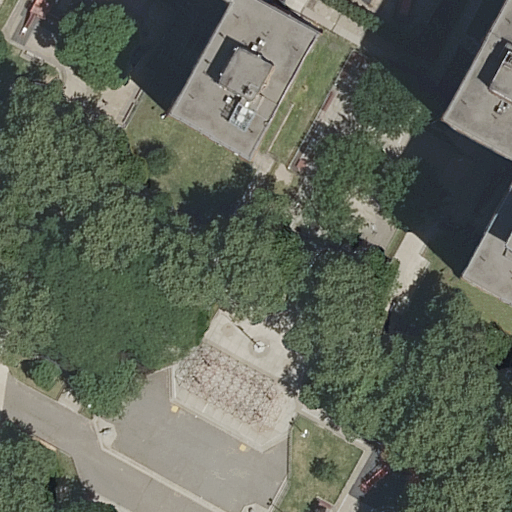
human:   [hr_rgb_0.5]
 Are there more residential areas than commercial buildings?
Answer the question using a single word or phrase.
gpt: yes

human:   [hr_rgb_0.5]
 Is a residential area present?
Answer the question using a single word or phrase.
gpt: yes

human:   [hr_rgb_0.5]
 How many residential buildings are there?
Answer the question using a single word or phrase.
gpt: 2

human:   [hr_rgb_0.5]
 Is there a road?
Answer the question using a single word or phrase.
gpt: no

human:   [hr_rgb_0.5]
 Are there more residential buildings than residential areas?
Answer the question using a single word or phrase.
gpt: yes

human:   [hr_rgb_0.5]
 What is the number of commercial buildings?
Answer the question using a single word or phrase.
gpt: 0

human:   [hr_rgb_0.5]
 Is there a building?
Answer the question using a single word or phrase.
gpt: yes

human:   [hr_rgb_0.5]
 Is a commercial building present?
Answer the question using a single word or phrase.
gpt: no

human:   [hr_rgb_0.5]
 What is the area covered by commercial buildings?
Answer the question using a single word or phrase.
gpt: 0m2

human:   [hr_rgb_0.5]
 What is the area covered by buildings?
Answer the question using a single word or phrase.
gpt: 537m2

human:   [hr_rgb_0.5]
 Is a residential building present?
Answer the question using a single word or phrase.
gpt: yes

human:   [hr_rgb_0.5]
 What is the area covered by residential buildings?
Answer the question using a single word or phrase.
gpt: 537m2

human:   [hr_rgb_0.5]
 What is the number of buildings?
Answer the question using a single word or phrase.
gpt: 2

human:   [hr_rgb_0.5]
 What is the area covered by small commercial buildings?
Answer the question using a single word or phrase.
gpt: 0m2

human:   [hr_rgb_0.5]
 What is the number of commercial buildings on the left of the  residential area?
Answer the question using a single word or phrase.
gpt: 0

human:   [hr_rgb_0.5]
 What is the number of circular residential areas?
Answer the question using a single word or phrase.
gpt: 0

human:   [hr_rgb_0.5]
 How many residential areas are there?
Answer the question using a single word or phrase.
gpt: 1

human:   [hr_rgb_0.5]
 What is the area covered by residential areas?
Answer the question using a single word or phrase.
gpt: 284m2

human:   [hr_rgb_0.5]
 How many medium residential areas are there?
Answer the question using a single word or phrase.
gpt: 1

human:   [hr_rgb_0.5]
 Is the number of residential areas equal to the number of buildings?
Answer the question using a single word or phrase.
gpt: no

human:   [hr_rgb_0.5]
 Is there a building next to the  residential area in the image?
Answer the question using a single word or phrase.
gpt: yes

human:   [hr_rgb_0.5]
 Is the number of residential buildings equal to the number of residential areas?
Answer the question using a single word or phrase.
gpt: no

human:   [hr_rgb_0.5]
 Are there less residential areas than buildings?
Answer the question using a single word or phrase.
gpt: yes

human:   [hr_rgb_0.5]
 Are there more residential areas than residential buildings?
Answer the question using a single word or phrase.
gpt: no

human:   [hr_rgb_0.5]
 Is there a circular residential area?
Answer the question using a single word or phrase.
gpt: no

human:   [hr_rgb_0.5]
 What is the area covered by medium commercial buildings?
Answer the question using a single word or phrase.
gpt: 0m2

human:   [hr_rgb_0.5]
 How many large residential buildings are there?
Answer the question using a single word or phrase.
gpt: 1

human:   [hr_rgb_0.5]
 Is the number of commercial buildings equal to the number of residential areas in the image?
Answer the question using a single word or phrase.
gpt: no

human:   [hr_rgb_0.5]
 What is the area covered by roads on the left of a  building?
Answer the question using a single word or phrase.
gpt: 0m2

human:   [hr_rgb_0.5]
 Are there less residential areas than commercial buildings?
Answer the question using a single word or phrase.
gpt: no

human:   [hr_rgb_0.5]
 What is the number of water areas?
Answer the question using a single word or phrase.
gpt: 0

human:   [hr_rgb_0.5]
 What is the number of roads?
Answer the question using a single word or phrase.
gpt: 0

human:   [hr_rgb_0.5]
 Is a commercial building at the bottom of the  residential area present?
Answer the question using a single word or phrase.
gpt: no

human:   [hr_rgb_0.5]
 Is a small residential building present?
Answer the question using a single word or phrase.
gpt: yes

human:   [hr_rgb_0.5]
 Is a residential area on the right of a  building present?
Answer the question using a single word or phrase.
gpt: no

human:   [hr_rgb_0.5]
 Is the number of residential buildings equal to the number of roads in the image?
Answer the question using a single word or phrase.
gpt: no

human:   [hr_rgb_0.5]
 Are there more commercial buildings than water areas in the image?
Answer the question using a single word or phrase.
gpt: no

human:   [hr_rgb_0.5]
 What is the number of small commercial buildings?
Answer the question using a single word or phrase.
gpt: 0

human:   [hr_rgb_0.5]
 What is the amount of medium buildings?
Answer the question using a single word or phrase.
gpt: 0

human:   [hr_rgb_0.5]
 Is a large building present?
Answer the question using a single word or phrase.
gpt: yes

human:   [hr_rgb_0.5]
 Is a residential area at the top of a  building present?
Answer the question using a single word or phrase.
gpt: no

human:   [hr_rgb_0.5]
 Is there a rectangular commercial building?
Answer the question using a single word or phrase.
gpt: no

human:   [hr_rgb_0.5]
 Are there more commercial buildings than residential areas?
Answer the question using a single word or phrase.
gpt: no

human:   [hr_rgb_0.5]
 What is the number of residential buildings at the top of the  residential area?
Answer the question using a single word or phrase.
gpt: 2

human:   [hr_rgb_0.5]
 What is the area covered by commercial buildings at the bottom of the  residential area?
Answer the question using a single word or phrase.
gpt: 0m2

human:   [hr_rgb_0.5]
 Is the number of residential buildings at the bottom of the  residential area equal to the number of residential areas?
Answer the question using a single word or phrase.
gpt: no

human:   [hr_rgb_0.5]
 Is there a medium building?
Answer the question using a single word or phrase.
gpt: no

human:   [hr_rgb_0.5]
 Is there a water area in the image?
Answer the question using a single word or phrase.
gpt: no

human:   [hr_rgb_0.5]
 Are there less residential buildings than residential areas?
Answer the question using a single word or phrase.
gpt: no

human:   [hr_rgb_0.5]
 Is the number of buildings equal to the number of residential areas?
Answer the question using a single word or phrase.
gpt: no

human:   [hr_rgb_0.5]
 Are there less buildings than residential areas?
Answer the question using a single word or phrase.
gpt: no

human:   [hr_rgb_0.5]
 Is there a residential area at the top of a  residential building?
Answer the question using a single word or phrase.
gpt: no

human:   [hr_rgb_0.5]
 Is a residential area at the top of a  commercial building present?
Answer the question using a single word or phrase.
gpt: no

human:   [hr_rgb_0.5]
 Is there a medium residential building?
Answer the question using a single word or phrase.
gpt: no

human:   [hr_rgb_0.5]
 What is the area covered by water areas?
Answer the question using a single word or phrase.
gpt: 0m2

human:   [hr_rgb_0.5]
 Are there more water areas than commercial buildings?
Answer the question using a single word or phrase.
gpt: no

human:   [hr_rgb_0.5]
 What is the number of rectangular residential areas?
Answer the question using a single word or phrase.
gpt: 1

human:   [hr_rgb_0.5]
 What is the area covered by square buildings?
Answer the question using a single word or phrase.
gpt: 0m2

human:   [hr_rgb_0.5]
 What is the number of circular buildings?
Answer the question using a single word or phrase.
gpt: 0

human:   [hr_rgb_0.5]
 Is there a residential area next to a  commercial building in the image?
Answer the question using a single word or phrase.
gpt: no

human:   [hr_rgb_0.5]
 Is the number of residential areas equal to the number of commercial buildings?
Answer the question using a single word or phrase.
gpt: no

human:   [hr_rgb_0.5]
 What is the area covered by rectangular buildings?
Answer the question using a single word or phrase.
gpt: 537m2

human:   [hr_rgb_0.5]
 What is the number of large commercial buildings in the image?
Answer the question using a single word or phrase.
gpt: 0

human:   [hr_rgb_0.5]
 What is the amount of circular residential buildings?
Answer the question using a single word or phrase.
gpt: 0